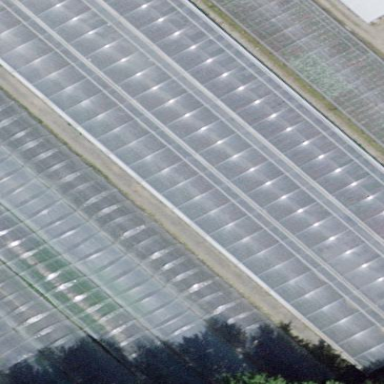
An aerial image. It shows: Greenhouse used for horticulture.